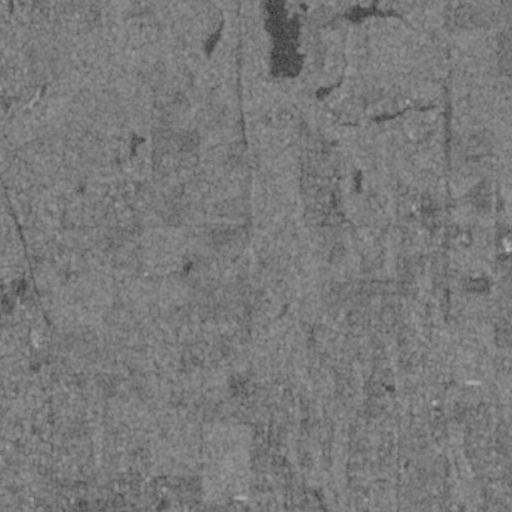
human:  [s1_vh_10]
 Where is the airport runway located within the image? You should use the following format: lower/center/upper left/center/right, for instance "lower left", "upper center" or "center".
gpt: The airport runway is located in the lower right of the image.
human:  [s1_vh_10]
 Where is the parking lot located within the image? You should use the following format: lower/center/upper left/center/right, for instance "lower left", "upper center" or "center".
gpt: The parking lot is located in the lower left of the image.
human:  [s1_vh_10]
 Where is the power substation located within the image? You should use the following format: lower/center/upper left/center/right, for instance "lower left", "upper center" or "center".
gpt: The power substation is located in the center left of the image.
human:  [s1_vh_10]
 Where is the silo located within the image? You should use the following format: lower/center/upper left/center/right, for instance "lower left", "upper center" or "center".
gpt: The silo is located in the center left of the image.
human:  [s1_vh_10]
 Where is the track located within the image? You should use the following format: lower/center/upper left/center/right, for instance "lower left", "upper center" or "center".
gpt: The track is located in the center left of the image.
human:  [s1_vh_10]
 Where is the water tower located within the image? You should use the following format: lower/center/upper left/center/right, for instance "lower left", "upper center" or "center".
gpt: The water tower is located in the lower center of the image.
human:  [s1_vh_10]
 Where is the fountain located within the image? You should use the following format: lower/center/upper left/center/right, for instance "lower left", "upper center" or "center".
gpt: The fountain is located in the lower center of the image.
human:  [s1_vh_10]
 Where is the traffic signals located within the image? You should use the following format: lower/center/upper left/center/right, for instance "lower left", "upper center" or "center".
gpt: The traffic signals is located in the lower left of the image.
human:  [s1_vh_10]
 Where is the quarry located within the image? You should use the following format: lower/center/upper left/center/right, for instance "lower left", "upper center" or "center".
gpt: There is no quarry in the image.

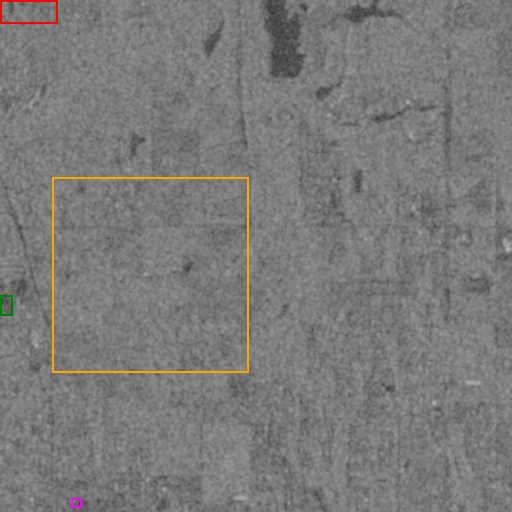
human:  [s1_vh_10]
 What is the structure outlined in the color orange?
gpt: The structure outlined in orange is a crop field.
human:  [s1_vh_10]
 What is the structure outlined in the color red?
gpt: The structure outlined in red is a park.
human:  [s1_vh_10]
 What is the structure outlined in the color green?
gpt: The structure outlined in green is a track.
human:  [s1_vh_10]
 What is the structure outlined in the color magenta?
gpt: The structure outlined in magenta is a building.
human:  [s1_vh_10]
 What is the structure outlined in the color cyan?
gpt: There is no cyan outline.